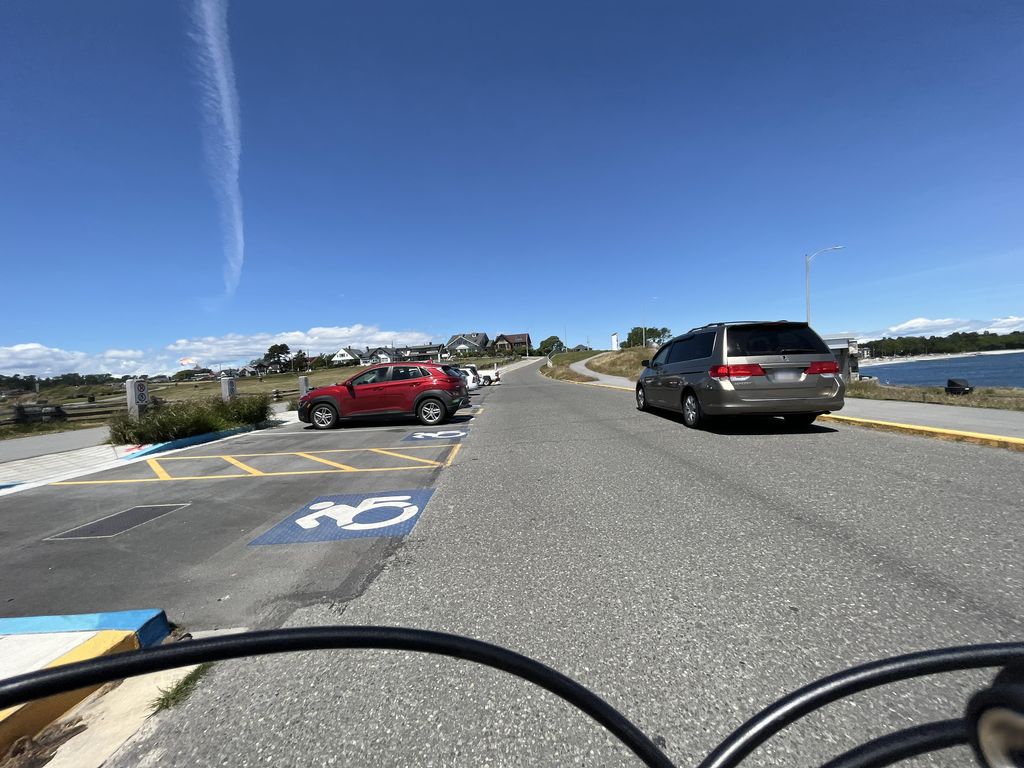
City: victoria